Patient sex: F
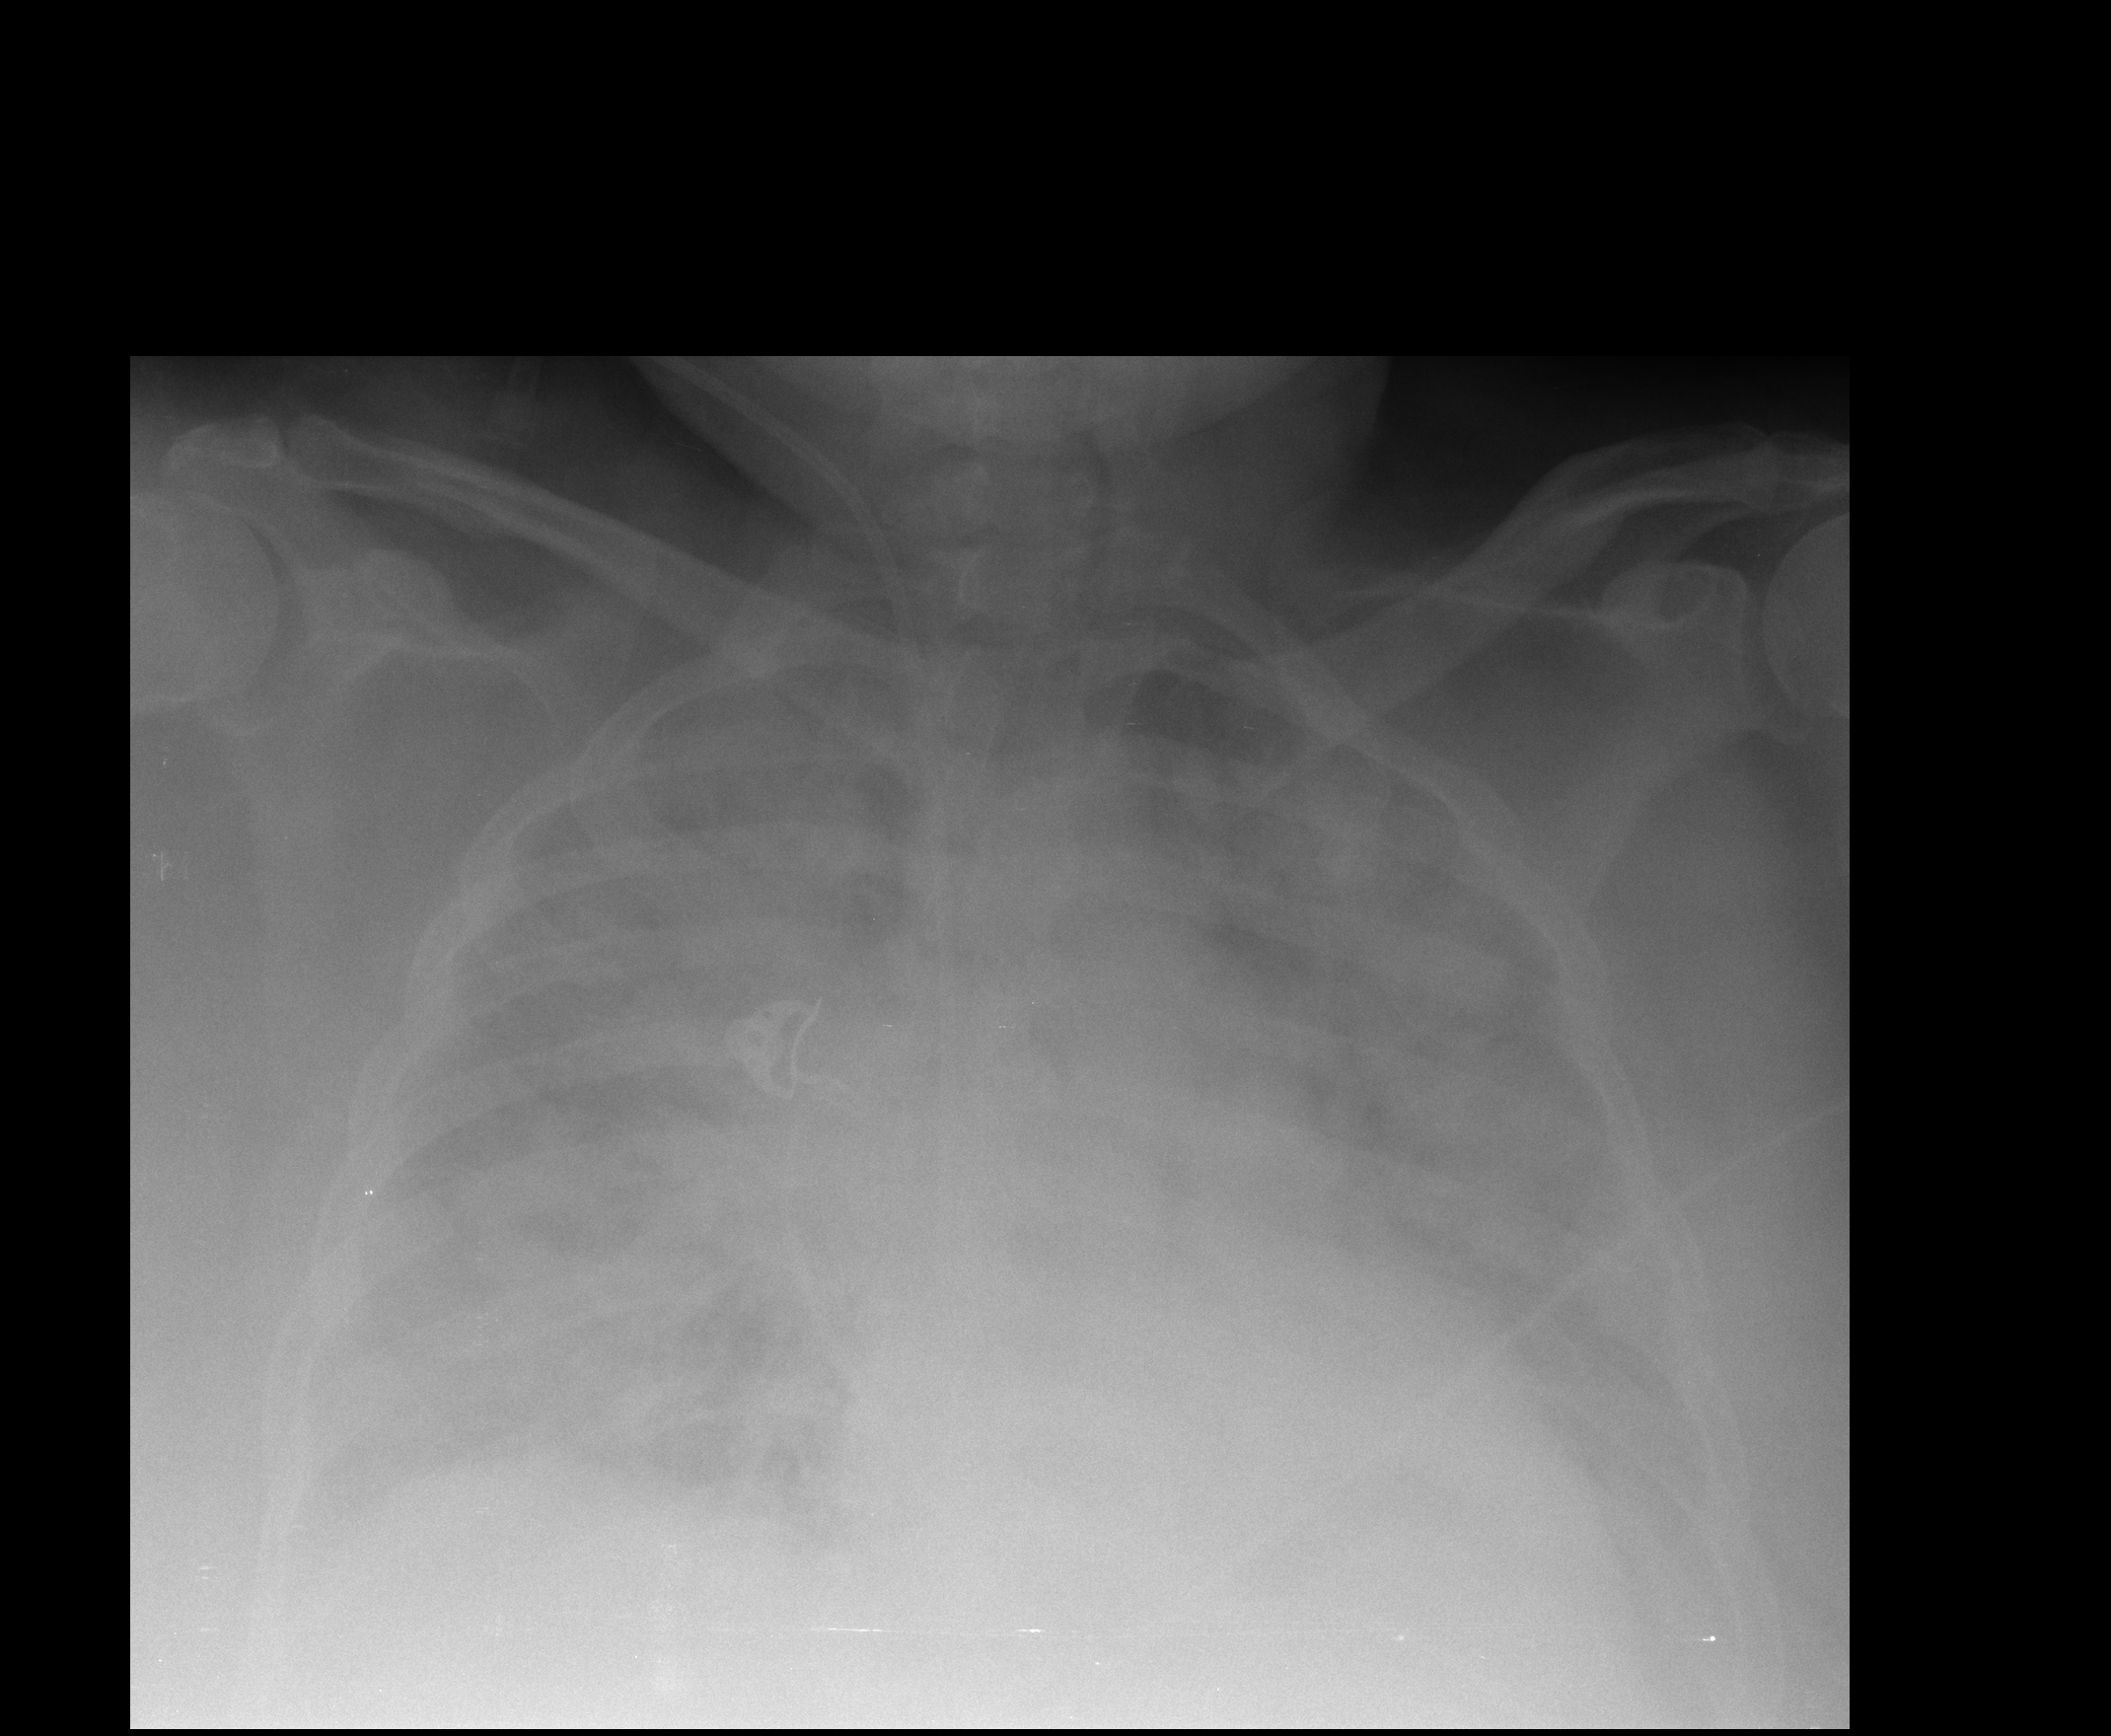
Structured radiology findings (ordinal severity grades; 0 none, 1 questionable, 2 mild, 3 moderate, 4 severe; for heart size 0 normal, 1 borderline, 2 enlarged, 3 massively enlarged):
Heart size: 0
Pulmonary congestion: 4
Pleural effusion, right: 2
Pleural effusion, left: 2
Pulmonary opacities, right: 4
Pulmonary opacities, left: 4
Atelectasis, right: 3
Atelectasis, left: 3